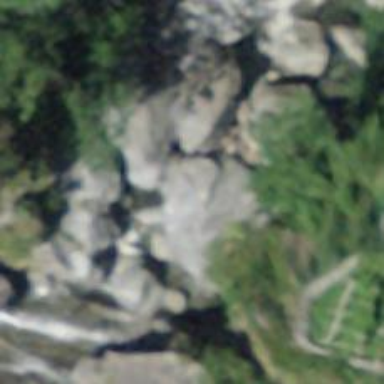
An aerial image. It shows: Beautiful waterfall in nature.